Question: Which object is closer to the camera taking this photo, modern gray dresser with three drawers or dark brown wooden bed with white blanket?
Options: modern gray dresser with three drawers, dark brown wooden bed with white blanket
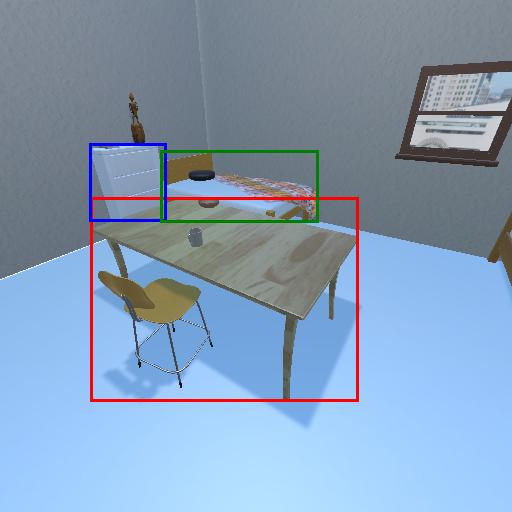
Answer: modern gray dresser with three drawers